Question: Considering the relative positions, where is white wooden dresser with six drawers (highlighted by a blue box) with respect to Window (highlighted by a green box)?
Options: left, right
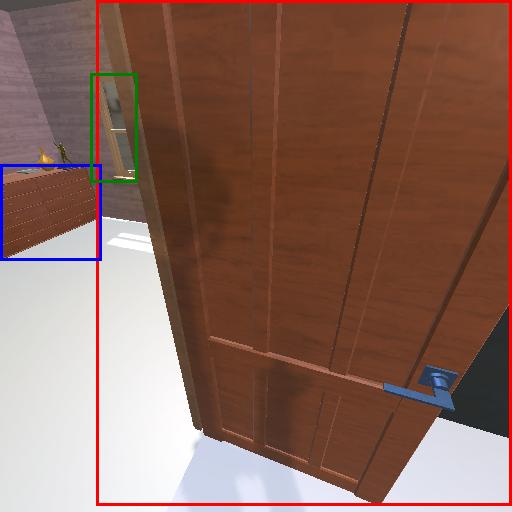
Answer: left